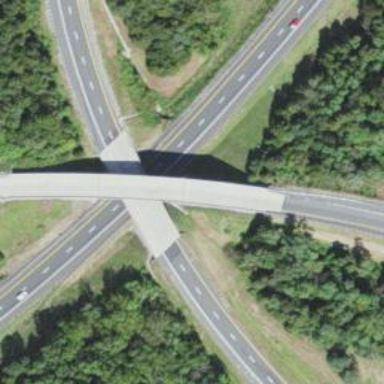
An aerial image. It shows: Bridge over motorway_link.